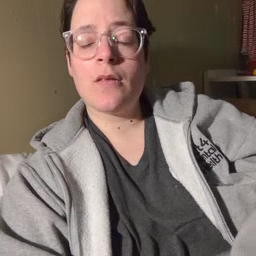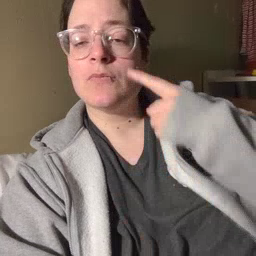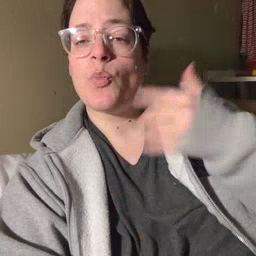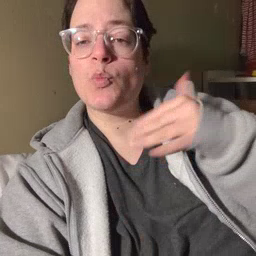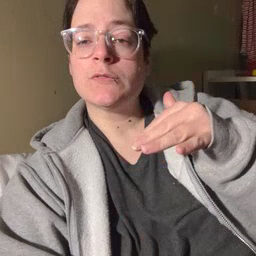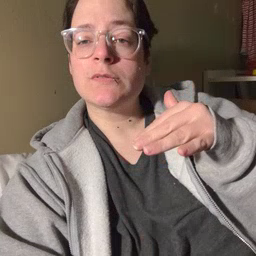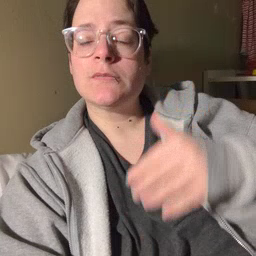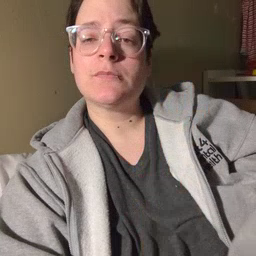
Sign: noisy